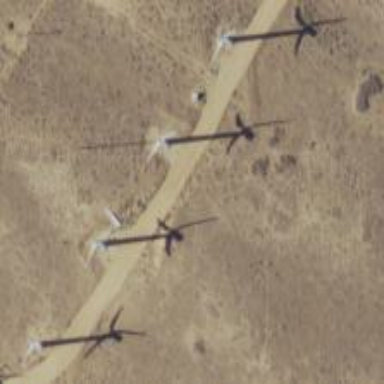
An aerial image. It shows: Wind power generator with wind turbines.